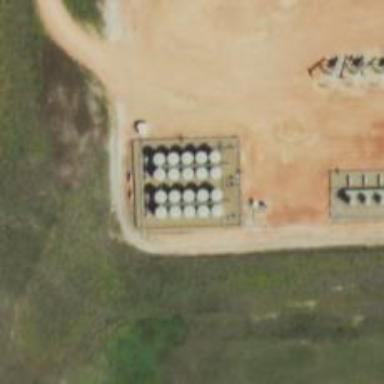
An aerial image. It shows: Storage tank that is man-made.